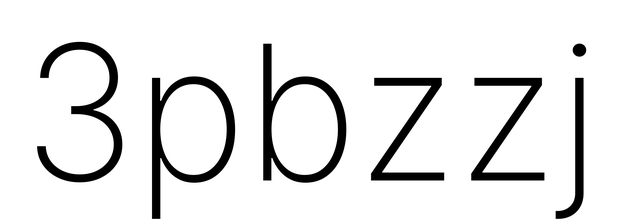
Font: Inter_ExtraLight